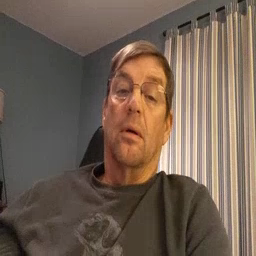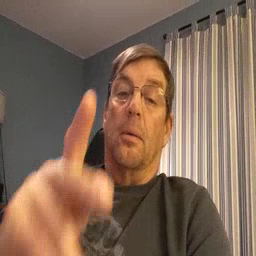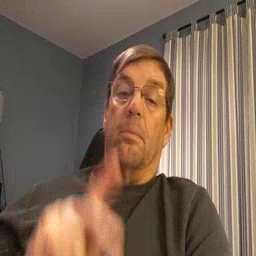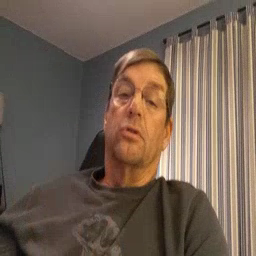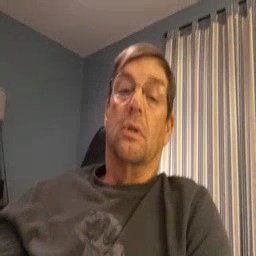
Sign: person